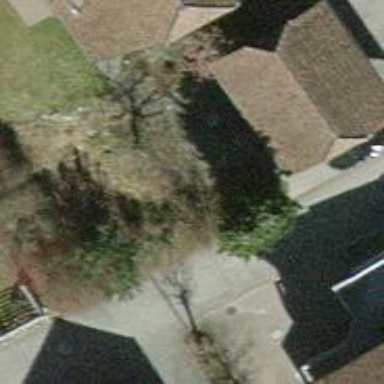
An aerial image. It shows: Carport building.